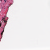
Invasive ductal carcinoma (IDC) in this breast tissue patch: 0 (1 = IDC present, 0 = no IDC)